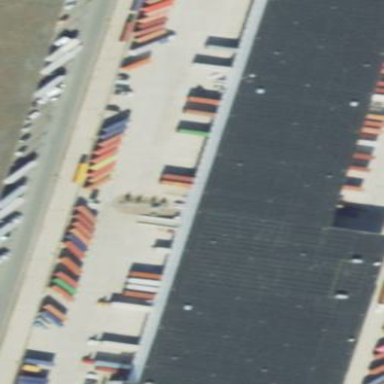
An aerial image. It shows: Warehouse building.